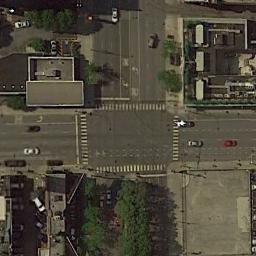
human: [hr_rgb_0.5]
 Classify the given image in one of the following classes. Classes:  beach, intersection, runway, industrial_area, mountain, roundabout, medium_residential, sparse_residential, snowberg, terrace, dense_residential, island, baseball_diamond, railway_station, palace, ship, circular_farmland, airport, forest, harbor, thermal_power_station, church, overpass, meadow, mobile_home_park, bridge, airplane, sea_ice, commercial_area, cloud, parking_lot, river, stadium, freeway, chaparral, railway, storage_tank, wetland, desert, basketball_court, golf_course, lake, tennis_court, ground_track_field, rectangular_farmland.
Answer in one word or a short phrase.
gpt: intersection